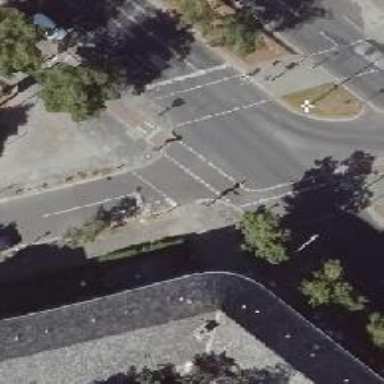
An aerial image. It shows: Road with traffic signals.